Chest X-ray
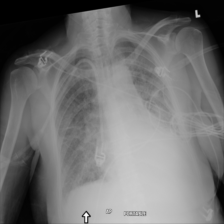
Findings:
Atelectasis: positive
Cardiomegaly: negative
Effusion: positive
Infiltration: positive
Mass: negative
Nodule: negative
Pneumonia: positive
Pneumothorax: negative
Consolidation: positive
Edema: positive
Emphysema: negative
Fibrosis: negative
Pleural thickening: negative
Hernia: negative